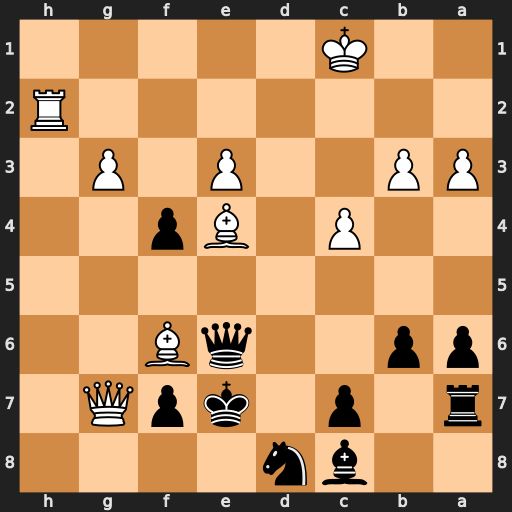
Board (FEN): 2bn4/r1p1kpQ1/pp2qB2/8/2P1Bp2/PP2P1P1/7R/2K5
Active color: b
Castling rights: -
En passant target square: -
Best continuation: Qxf6 Qxf6+ Kxf6